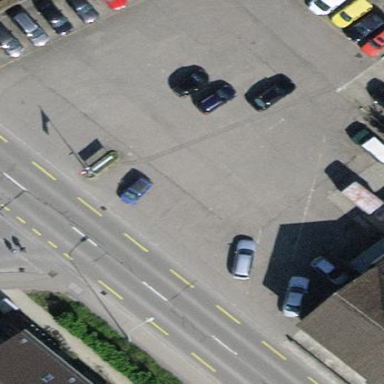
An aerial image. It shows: Paved parking area.